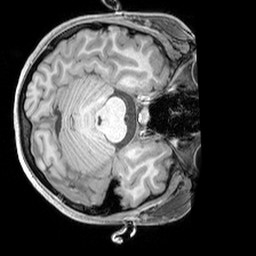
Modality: T1w
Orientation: axial
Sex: female
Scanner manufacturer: siemens
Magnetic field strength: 3 T
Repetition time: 2.3 s
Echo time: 0.00226 s